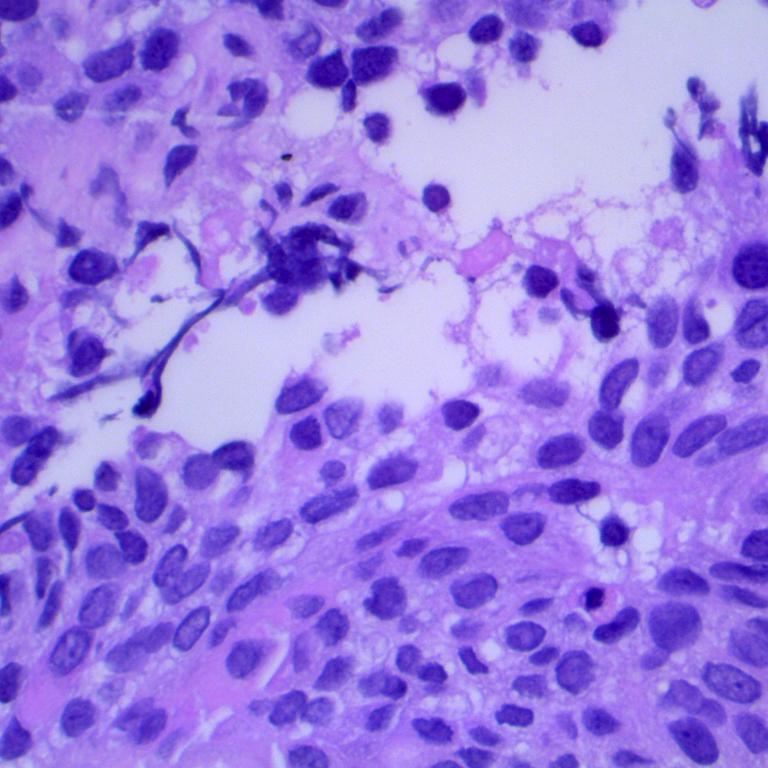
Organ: lung
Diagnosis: squamous carcinomas